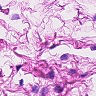
Metastatic tissue present: no